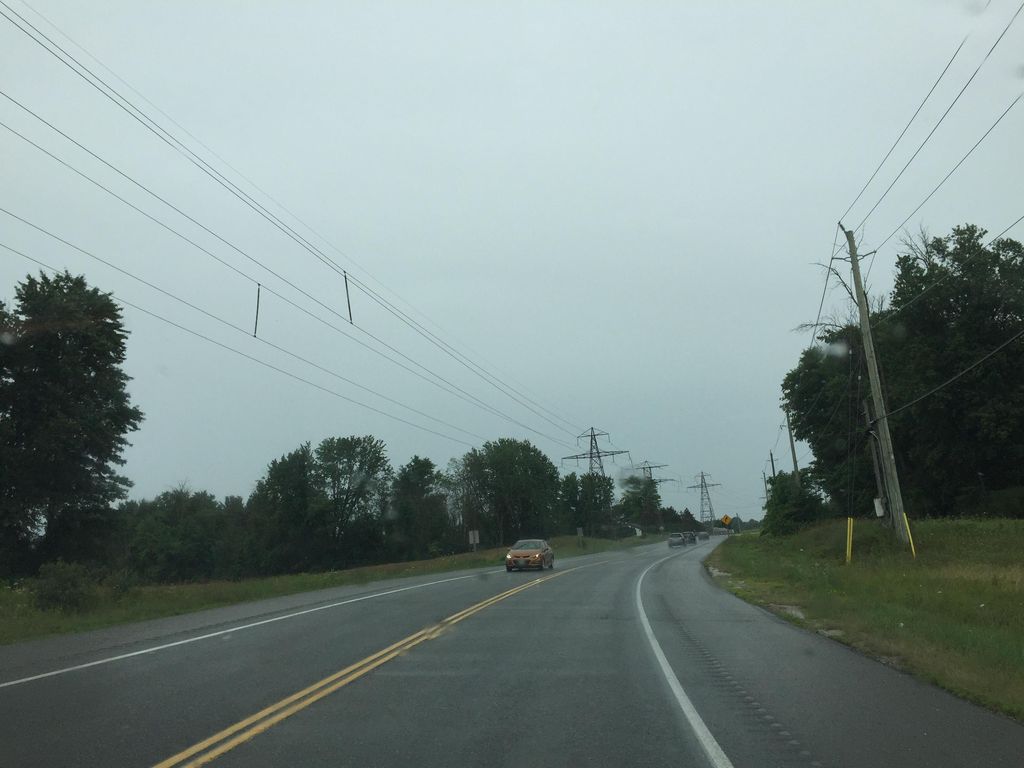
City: kitchener-waterloo